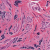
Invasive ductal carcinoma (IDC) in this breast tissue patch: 1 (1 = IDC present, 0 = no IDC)